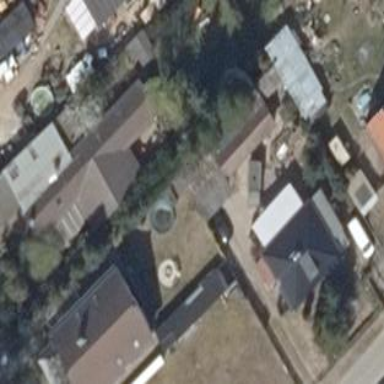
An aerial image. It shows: Detached building.